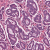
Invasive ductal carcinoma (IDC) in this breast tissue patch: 1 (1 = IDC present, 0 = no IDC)